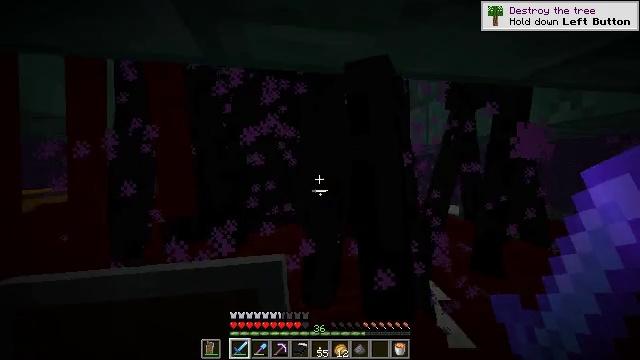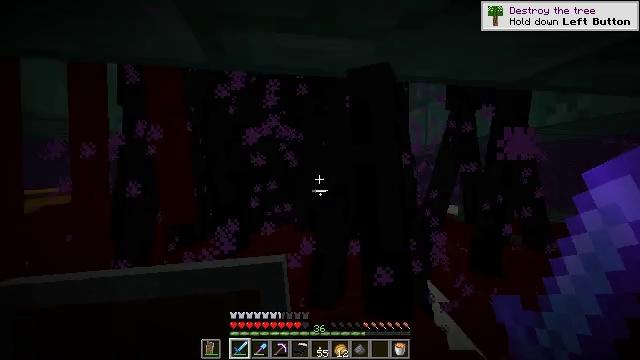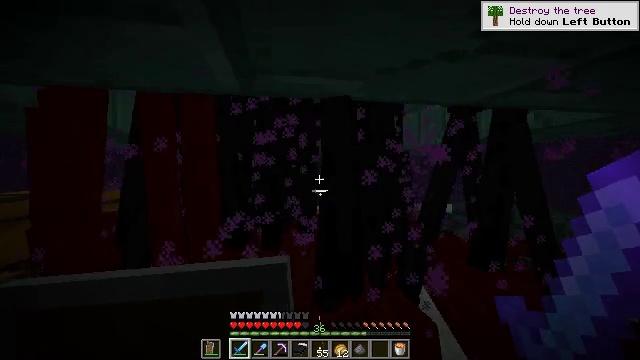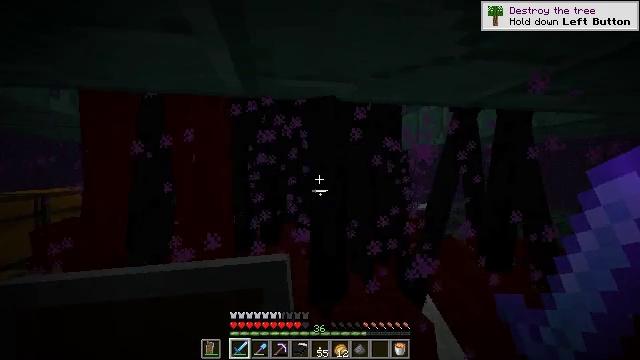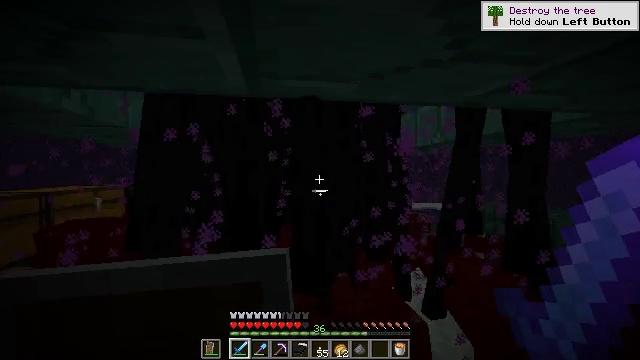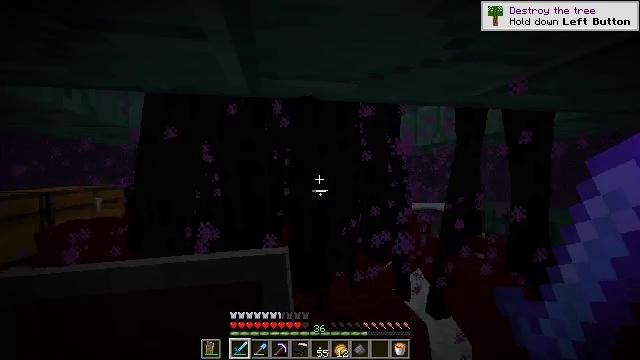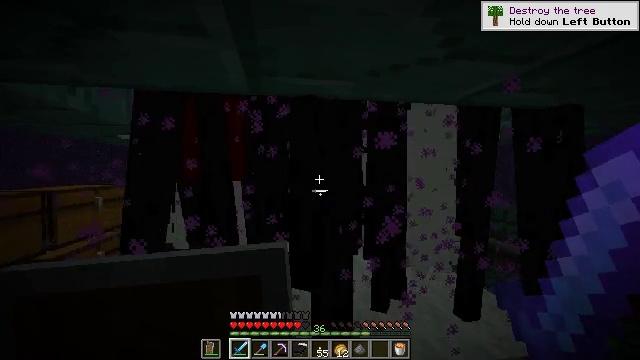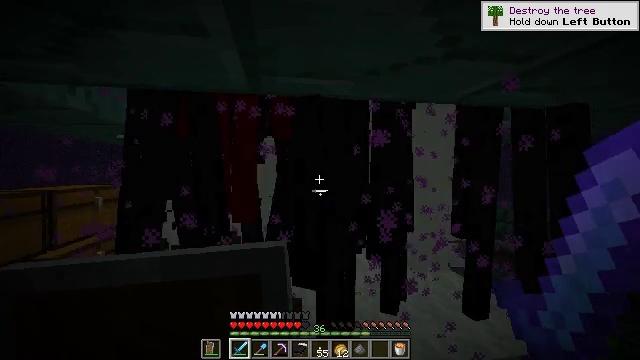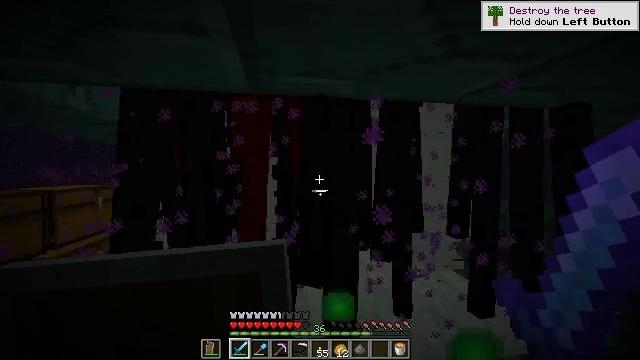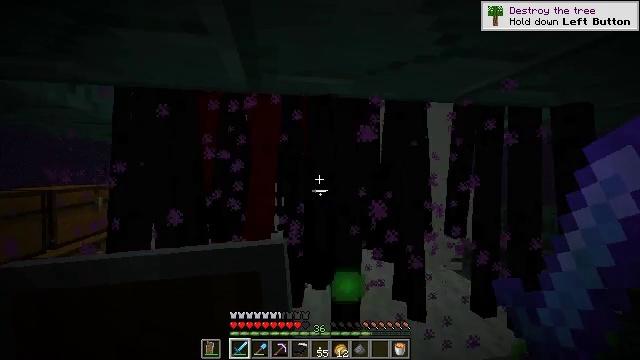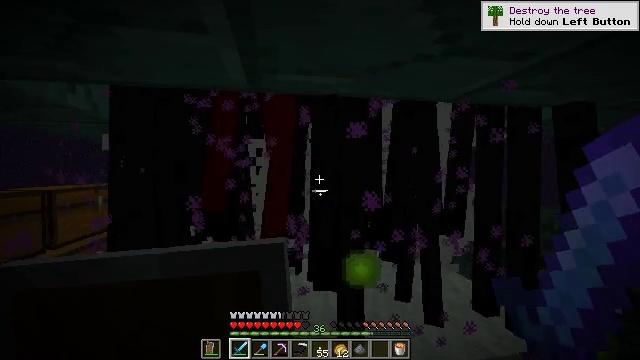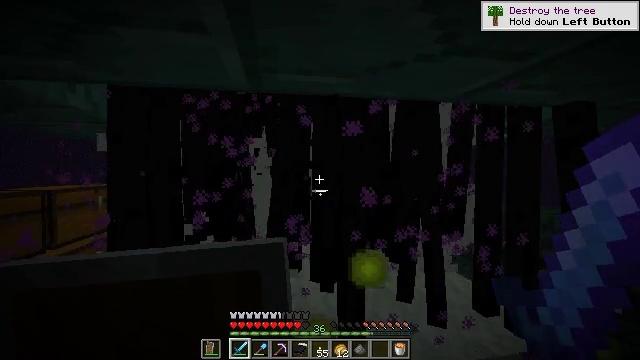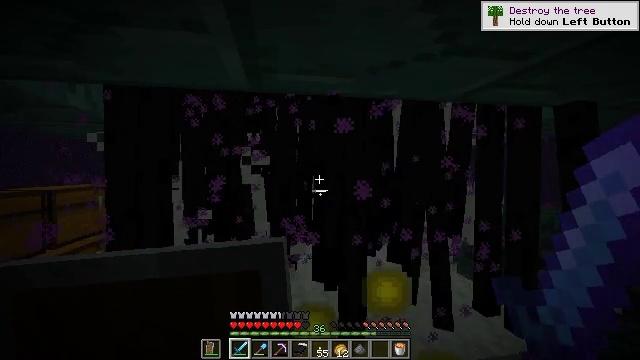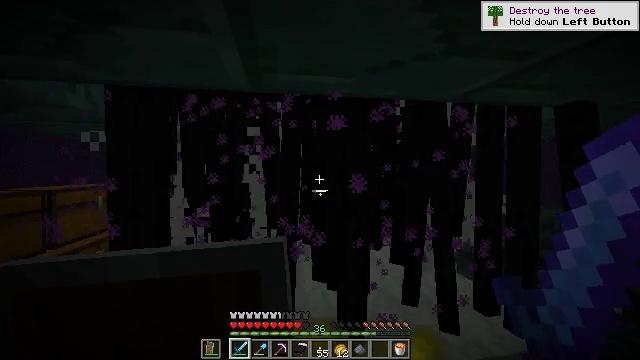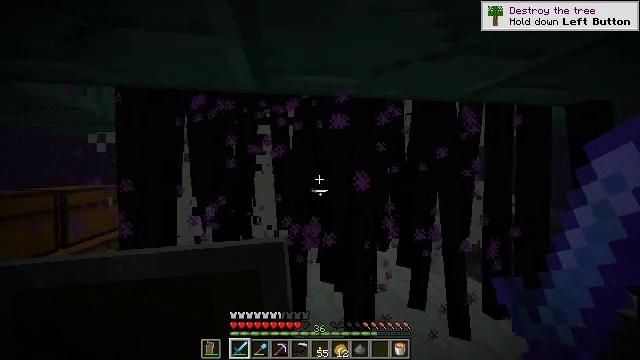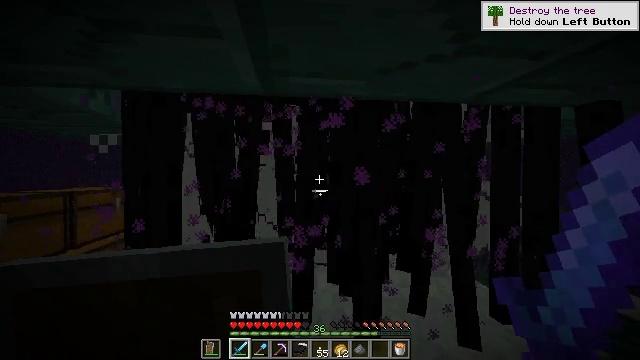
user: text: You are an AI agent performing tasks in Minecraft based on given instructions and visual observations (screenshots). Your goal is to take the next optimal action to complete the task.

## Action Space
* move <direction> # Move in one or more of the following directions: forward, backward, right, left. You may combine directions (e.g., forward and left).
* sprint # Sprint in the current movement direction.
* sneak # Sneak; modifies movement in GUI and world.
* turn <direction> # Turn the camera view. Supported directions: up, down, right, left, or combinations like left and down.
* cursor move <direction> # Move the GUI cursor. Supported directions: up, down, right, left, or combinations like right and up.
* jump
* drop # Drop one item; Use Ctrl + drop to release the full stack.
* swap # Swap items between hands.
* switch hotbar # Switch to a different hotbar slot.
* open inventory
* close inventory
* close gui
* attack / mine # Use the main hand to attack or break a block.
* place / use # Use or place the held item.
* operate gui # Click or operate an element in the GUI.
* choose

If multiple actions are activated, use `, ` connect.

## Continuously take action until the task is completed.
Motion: motion action
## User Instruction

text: Kill an enderman.
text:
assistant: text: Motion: move back
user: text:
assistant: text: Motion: no_op
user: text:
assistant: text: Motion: no_op
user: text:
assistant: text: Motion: no_op
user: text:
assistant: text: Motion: no_op
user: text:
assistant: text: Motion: no_op
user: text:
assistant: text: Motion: no_op
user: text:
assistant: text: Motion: no_op
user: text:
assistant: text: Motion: no_op
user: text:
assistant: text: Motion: no_op
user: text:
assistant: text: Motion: no_op
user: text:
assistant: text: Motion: no_op
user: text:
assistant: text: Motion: no_op
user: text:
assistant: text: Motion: turn left
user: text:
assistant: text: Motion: turn left
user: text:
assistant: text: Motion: no_op
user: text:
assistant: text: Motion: attack / mine
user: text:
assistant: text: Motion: attack / mine
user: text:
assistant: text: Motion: attack / mine
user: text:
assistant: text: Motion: attack / mine
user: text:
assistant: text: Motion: attack / mine
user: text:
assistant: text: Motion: no_op
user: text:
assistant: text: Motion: no_op
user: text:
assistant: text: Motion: no_op
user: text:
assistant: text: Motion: no_op
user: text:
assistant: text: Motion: no_op
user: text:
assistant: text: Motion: no_op
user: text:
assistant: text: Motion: no_op
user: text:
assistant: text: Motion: no_op
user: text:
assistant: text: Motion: no_op